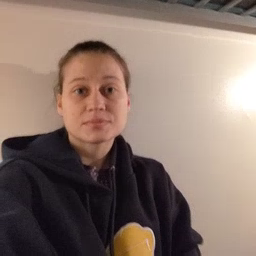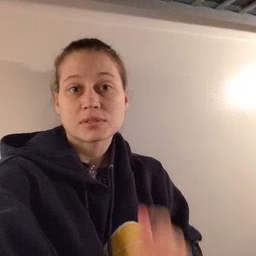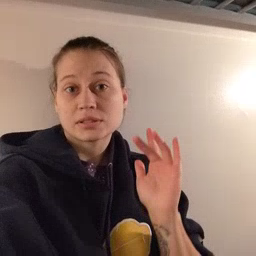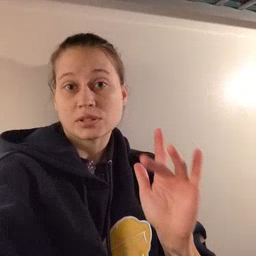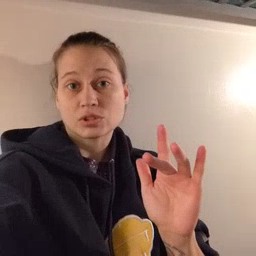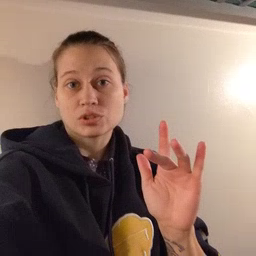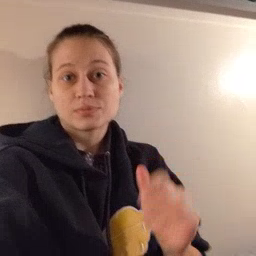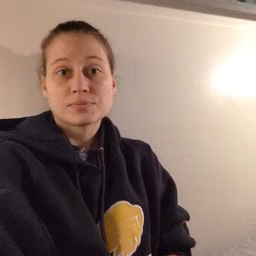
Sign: touch